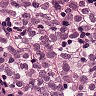
Metastatic tissue present: yes